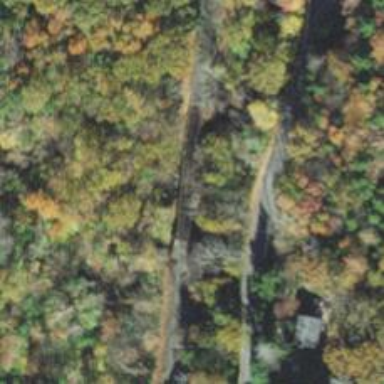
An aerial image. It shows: Railway track.